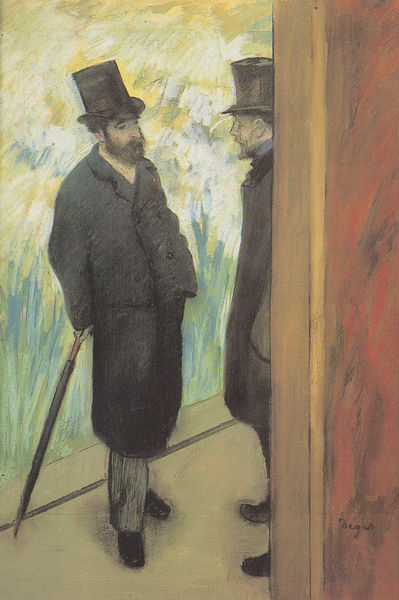
Titel: Ludovic Halévy und Albert Boulanger-Cavé in den Kulissen der Opéra
Künstler: Edgar Degas
Standort: Paris
Institution: Musée d'Orsay
Schlagwörter: blau, dunkel, gemälde, mann, schatten, weiß, aquarell, cezanne, gelb, grün, impressionismus, menschen, ocker, braun, degas, edgar degas, frankreich, grau, hell, holz, hut, hüte, licht, männer, ohr, paris, pastell, profil, raum, renoir, schwarz, strasse, toulouse lautrec, tür, türkis, ausblick, gras, haus, regenschirm, rot, schirm, weg, wiese, gespräch, herren, hochformat, mode, zylinder, anzug, bart, bärte, hemd, hose, schnurrbart, wand, augen, kragen, sockel, stehen, vollbart, porträt, signatur, öl, boden, mantel, bühne, theater, knopf, stock, garten, bewegt, ruhe, ecke, man, unterhaltung, gehstock, schuhe, besucher, caillebotte, langeweile, salon, schnurbart, tapete, impressionistisch, monet, streifen, durchgang, kontrapost, aufstützen, knöpfe, revers, geneigt, galerie, pfosten, regen, gang, außen, spaziergang, draußen, mäntel, lautrec, spazierstock, stiefel, flur, tasche, schuh, ganzkörper, pinselstrich, toulouse, daumier, ganzfigur, diagonal, lässig, mittelalter, begegnung, freund, kulisse, bild im bild, holt, lackschuhe, vollbärte, gemütlichkeit, angeschnitten, kontakt, intim, stockschirm, sprache, verwaschen, bard, manteltaschen, robbe, defas, kragem, stock4, plauschen, schirn, belauschen